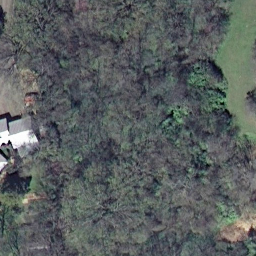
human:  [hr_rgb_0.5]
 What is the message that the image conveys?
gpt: forest